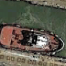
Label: Towing_vessel